Field crop: maize
Growth stage: 2
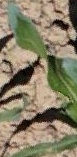
Species: maize